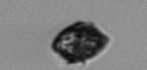
Label: Kryptoperidinium_triquetrum